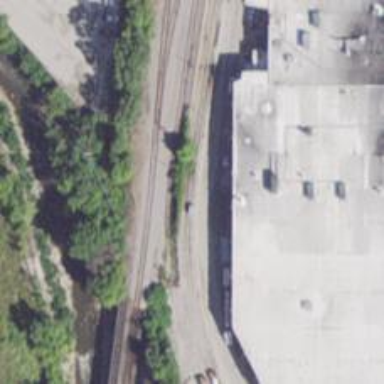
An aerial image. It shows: Abandoned railway spur.